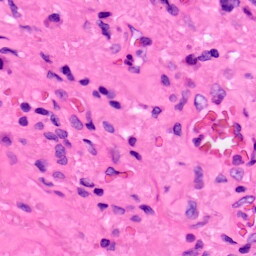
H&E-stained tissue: Lung